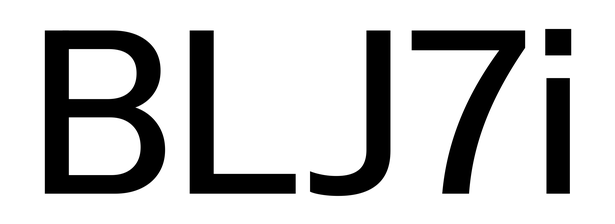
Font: InstrumentSans_Medium